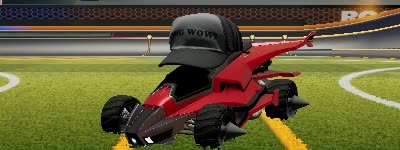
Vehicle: aftershock